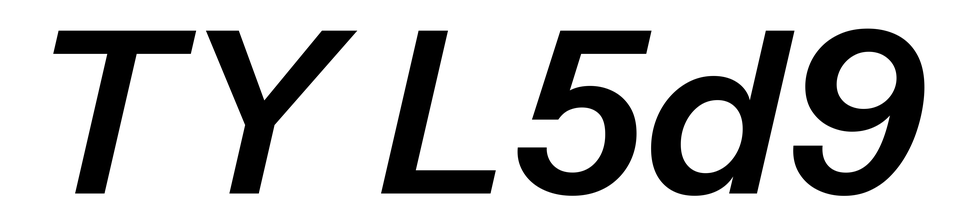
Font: InstrumentSans-Italic_SemiBold_Italic